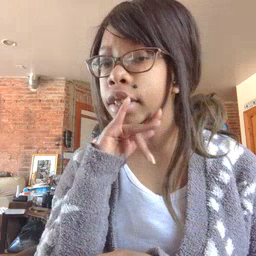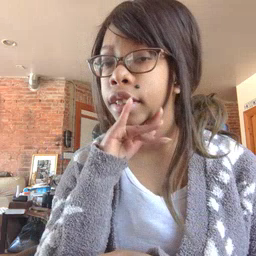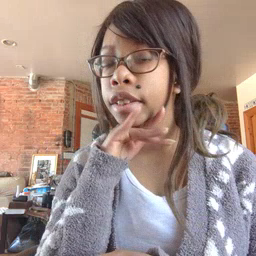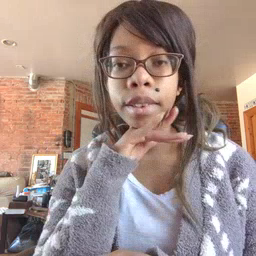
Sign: dirty